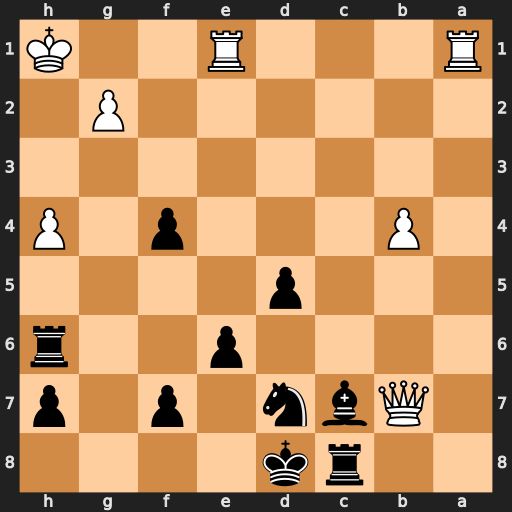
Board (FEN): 2rk4/1Qbn1p1p/4p2r/3p4/1P3p1P/8/6P1/R3R2K
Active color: b
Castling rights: -
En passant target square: -
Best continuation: Rxh4+ Kg1 Bb6+ Qxb6+ Nxb6